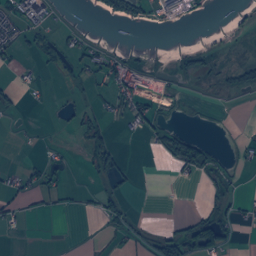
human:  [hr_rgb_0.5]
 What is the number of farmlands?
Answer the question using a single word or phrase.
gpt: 27

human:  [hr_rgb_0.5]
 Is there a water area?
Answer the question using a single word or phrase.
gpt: yes

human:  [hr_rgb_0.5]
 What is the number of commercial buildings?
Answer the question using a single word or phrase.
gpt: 22

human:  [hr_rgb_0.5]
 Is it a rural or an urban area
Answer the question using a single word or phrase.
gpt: rural

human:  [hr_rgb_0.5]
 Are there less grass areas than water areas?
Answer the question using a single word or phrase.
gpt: no

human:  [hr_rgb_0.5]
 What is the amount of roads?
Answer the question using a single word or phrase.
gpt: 95

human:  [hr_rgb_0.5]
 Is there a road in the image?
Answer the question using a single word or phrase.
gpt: yes

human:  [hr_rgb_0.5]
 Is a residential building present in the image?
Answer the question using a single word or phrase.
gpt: yes

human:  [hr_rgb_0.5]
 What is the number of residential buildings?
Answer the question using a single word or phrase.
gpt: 361

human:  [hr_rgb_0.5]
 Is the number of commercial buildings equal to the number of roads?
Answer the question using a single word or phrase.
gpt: no

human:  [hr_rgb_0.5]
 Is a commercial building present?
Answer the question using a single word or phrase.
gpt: yes

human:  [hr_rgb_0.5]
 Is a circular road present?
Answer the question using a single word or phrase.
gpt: no

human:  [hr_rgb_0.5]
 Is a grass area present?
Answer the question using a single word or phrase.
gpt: yes

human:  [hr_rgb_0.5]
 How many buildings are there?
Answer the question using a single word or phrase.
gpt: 383

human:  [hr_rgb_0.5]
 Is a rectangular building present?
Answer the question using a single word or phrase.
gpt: yes

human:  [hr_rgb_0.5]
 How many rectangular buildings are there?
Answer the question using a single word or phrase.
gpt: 252

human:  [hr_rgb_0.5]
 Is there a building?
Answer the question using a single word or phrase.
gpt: yes

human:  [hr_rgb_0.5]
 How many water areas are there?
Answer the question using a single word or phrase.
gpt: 52

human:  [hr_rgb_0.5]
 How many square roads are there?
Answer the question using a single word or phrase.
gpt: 0

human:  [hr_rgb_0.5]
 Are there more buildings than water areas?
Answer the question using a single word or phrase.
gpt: yes

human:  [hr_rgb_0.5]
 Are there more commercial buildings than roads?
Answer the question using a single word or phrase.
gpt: no

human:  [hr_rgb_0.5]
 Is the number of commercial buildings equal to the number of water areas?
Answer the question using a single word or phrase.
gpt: no

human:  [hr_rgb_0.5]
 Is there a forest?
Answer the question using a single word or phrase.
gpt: yes

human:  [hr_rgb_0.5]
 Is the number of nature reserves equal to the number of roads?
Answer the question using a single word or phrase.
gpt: no

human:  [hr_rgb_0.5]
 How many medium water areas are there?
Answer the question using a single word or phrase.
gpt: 13

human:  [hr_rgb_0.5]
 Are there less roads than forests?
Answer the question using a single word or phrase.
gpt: no

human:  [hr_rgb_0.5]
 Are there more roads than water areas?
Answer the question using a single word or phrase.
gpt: yes

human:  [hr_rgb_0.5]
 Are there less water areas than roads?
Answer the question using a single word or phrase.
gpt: yes

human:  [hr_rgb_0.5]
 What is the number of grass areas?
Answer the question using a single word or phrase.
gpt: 126

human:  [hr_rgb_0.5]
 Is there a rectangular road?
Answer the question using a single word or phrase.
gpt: no

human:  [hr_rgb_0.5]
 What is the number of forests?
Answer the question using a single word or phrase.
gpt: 70

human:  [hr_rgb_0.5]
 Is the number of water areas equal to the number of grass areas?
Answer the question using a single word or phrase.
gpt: no

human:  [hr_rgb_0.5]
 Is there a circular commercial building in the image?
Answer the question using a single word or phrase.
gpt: no

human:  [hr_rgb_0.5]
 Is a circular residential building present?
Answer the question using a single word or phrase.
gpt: yes

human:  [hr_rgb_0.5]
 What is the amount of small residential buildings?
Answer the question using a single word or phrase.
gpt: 357

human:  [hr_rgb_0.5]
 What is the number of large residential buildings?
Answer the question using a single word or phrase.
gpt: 0

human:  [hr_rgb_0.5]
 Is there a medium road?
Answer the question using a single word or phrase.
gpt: no

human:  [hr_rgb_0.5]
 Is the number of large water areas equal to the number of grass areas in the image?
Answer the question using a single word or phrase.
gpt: no

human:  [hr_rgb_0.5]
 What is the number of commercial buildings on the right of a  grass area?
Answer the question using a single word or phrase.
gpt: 22

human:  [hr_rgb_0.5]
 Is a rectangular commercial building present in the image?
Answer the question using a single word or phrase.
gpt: yes

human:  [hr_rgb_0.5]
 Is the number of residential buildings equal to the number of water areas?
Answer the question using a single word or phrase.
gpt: no

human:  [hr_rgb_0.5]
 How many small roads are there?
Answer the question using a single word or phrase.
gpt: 95

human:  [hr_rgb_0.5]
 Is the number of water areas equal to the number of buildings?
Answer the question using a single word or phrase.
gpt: no

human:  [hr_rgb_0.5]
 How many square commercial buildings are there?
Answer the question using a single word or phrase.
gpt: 0

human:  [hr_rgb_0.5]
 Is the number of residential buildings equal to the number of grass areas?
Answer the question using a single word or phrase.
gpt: no

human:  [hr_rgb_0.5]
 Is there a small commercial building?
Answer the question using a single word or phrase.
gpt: yes

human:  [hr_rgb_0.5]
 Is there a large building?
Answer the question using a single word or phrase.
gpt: yes

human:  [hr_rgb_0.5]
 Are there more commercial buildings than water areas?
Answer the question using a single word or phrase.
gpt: no

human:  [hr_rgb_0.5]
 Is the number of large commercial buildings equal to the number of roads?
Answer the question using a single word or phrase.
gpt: no

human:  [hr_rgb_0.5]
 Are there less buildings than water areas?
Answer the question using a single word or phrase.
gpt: no

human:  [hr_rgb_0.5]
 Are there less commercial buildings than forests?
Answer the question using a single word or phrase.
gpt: yes

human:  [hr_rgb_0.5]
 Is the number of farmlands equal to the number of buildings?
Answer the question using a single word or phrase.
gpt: no

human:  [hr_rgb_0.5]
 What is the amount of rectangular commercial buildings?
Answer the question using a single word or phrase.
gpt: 9

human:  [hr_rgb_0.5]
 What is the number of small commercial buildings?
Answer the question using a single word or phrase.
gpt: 16

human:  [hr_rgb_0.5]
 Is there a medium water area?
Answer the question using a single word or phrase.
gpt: yes

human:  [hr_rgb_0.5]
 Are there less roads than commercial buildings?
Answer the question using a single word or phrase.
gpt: no

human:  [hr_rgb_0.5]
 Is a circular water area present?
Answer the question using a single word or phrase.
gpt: yes

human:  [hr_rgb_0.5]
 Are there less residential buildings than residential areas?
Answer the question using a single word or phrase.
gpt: no

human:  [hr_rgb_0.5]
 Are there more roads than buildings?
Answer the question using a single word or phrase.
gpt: no

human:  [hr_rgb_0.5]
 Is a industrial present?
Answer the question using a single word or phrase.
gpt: yes

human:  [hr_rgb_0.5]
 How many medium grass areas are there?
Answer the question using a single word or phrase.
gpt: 33

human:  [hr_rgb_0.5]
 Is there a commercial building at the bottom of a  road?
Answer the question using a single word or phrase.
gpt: yes

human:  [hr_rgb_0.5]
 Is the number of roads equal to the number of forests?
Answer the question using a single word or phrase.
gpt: no

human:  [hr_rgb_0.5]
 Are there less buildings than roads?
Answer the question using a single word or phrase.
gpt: no